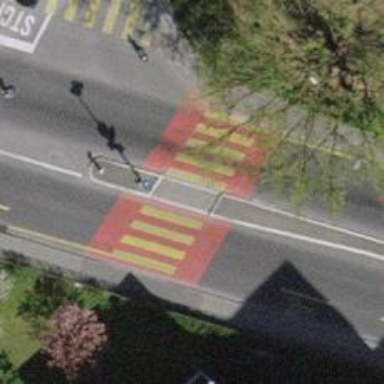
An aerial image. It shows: Tertiary road with dedicated cycle lane on the left.